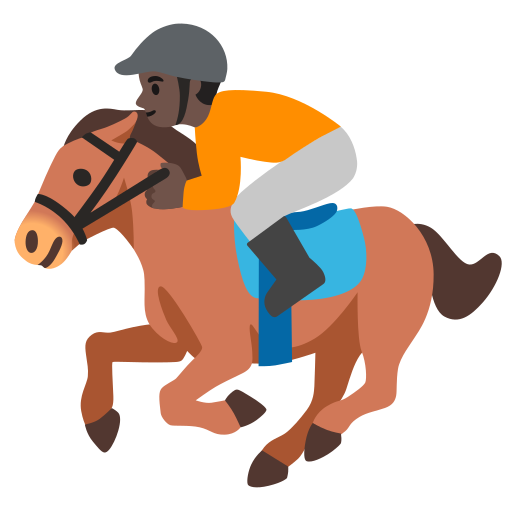
Emoji: 🏇🏿